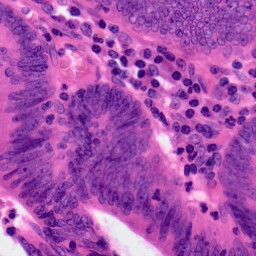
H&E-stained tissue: Colon